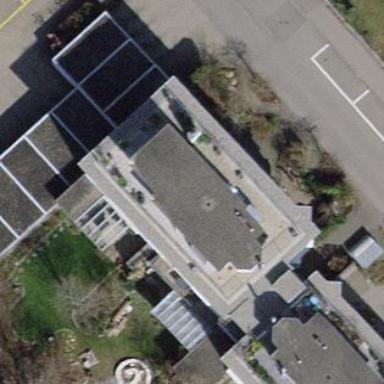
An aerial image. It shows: Terrace building.